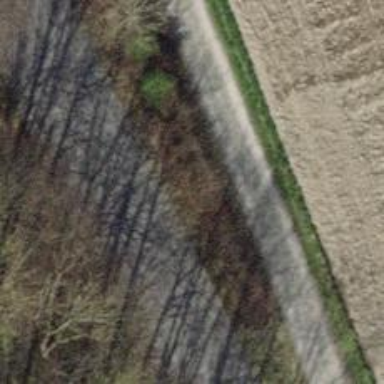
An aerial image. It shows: Hedge barrier.